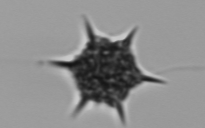
Label: Dictyocha